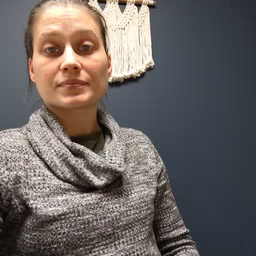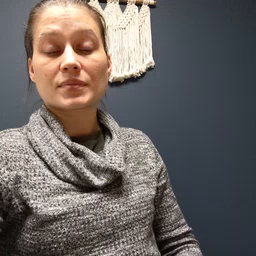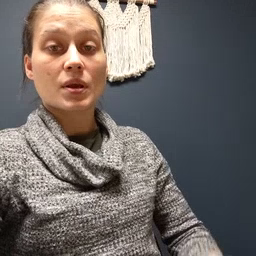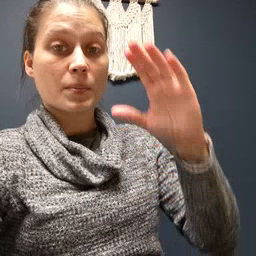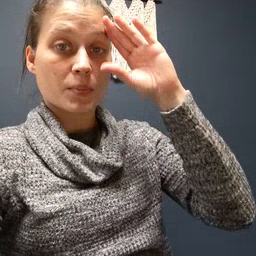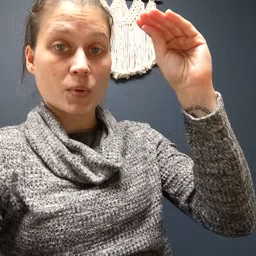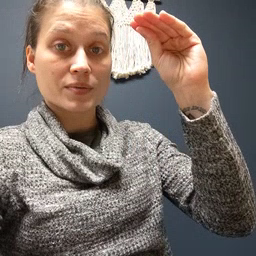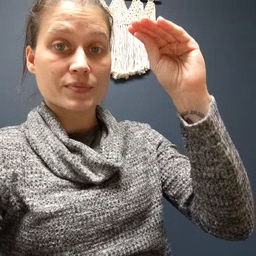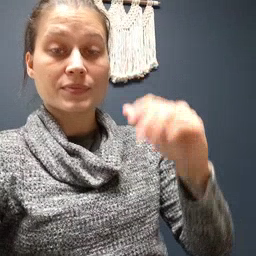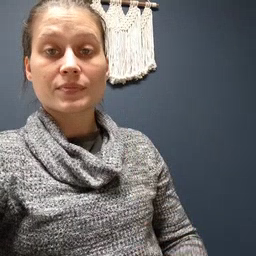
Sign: boy